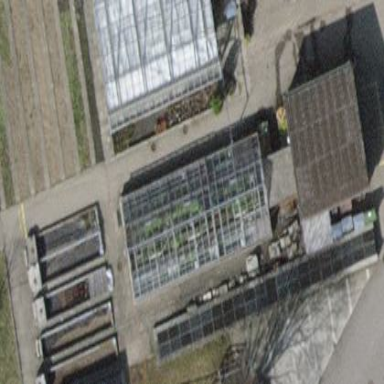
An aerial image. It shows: Greenhouse.